Question: im trying to mimic example from this page <URL> ... it should do two things after resizing to small...
1.) make LI elements INLINE.... this works for me
2.) make NAV and sections ONE COLUMN... this doesnt work for me, see picture

here is code
'''
<!doctype html>
<html lang="en">
<head>
<meta charset="UTF-8">
<title>vajcia</title>
</head>
<style>
body
{
margin: 0 0;
}
#container
{
box-sizing:border-box;
width: 100%;
border: 5px solid green;
}
section
{
border: 2px solid yellow;
margin-left: 200px;
}
nav{
background-color: red;
width:200px;
box-sizing:border-box;
/*position: absolute;
top:0;
left:0px;*/
float:left;
}
@media screen and (min-width:600px) {
nav {
float: left;
width: 25%;
}
section {
margin-left: 25%;
}
}
@media screen and (max-width:599px) {
nav li {
display: inline;
}
}
</style>
<body>
<div id="container">
<nav>
<ul>
<li>Home</li>
<li>Taco</li>
<li>Hours</li>
<li>Contact</li>
<li>About</li>
<li>Hovno</li>
</ul>
</nav>
<section>
The margin-left style for sections makes sure there is room for the nav. Otherwise the absolute and static elements would overlap
</section>
<section>
Lorem ipsum dolor sit amet, consectetur adipiscing elit. Phasellus imperdiet, nulla et dictum interdum, nisi lorem egestas odio, vitae scelerisque enim ligula venenatis dolor. Maecenas nisl est, ultrices nec congue eget, auctor vitae massa. Fusce luctus vestibulum augue ut aliquet. Mauris ante ligula, facilisis sed ornare eu, lobortis in odio. Praesent convallis urna a lacus interdum ut hendrerit risus congue. Nunc sagittis dictum nisi, sed ullamcorper ipsum dignissim ac. In at libero sed nunc venenatis imperdiet sed ornare turpis. Donec vitae dui eget tellus gravida venenatis. Integer fringilla congue eros non fermentum. Sed dapibus pulvinar nibh tempor porta. Cras ac leo purus. Mauris quis diam velit.
</section>
<section>
Notice what happens when you resize your browser. It works nicely!
</section>
</div>
</body>
</html>
'''
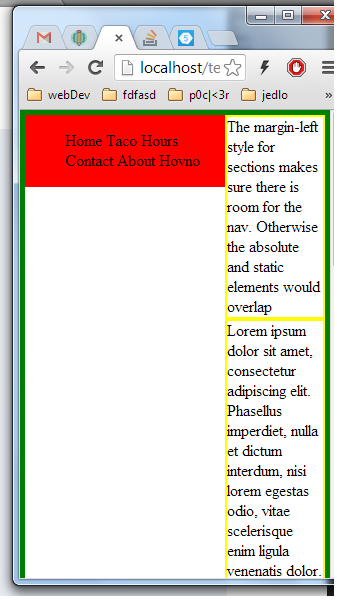
Answer: You'll want to do something like this:
<URL>
'''
body {
margin: 0 0;
margin-bottom: 120px;
}
#container {
box-sizing:border-box;
width: 100%;
border: 5px solid green;
}
section {
border: 2px solid yellow;
margin-left: 200px;
}
nav {
background-color: red;
width:200px;
box-sizing:border-box;
/*position: absolute;
top:0;
left:0px;*/
float:left;
}
@media screen and (max-width:599px) {
nav li { display: inline; }
nav { width: 100%; text-align: center; }
section { margin-left: 0 !important; }
}
'''
Your CSS is a bit haphazard, so I hope this shows you have to override some of your settings when you use '@media'queries ;)